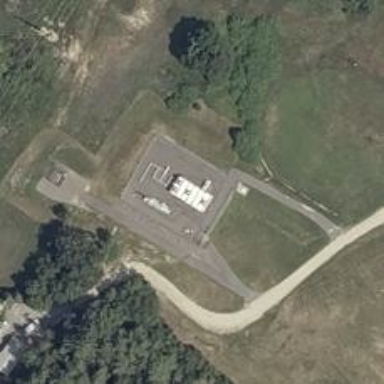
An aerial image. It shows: Service building.